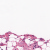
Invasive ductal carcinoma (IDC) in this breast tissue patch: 0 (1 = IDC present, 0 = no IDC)